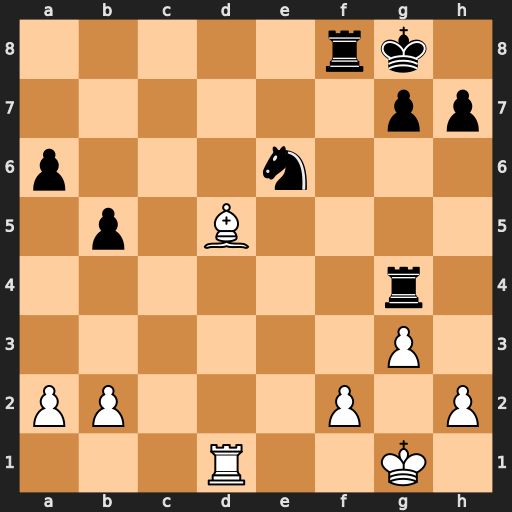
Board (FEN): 5rk1/6pp/p3n3/1p1B4/6r1/6P1/PP3P1P/3R2K1
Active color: w
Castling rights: -
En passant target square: -
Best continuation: Bxe6+ Kh8 Bxg4